Question: I have a bunch of text boxes to get input from the user. When the user clicks one the "done" button(just a regular button), I get all the input and store it in an associative array and pass it to my python method.
This is what the data looks like:

then I convert it to json and send it to my python function:
'''
$.ajax({
url: "http://127.0.0.1:6543/create_device",
type: "POST",
data: JSON.stringify(data),
contentType: 'application/json; charset=utf-8',
success: function (response, textStatus, jqXHR) {
alert("done");
},
error: function (jqXHR, textStatus, errorThrown) {
//change this back to error throwing after wards
alert("error");
}
});
'''
Then in my python function I have this:
'''
def create_device(request):
#get the json data from the ajax call
data = request.json_body
for key in data:
print "key: " + key
'''
This problem is I'm not sure how I'd iterate over the arrays stored under 'genericData' and 'staticData'. When I try to iterate them it seems only to be iterating the characters in the words instead of the arrays. This is what my javascript looks like(refer to picture to see what the data looks like):
'''
data = {
'staticData': staticData,
'genericData': genericData
}
'''
This is the code that seems to work except my array is empty and I have no idea how
'''
for key in data:
for val in data[key]:
print "-----------------" + val
'''
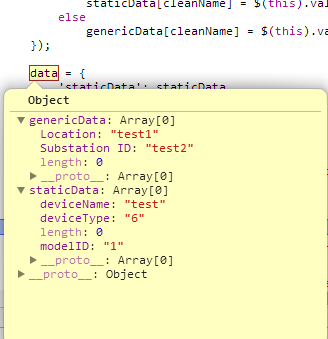
Answer: In my javascript I had 'genericData' and 'staticData' as '= new Array()'. Instead I just did this :
'''
var genericData = {};
var staticData = {};
'''
Then kept everything else the same:
'''
var data = { 'genericData' : genericData, 'staticData': staticData };
JSON.strinify(data).
'''
Now my python code works as I want it to.